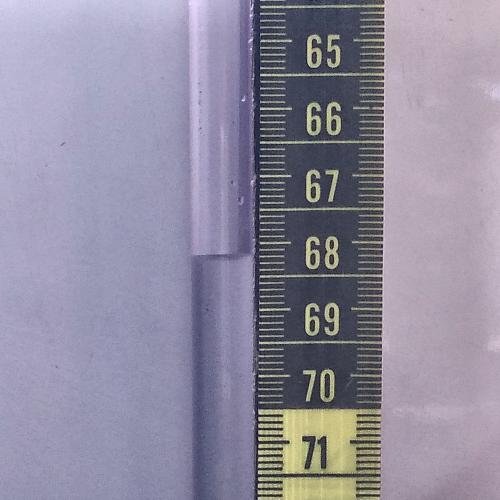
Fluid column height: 68.2 cm